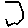
Label: hexagon